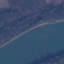
Land use / land cover class: River